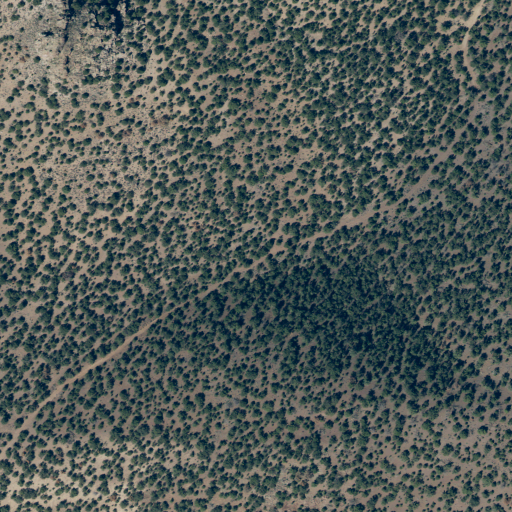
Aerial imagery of valley in Utah named Silver Canyon containing evergreen forest and shrub